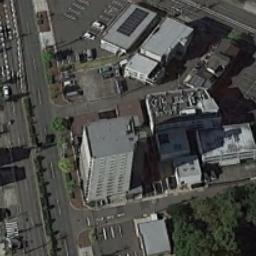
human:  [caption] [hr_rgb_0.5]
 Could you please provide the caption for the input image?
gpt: The commercial area is near the road .

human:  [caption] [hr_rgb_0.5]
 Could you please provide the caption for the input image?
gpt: A commercial area with some buildings of different heights is surrounded by some roads .

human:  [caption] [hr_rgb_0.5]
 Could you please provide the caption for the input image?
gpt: In a business district there are several tall buildings of different shapes and several roads with many cars and many trees .

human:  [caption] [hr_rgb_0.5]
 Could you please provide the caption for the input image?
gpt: There are several tall buildings .

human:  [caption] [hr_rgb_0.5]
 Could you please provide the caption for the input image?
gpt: There are some buildings by the roadside on a commercial area .